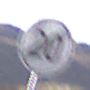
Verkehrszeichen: EndeGeschwindigkeit20
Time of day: MorningAfternoon
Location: Outdoor (Nature)
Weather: PartlyCloudy
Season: NotSpecified
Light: Natural